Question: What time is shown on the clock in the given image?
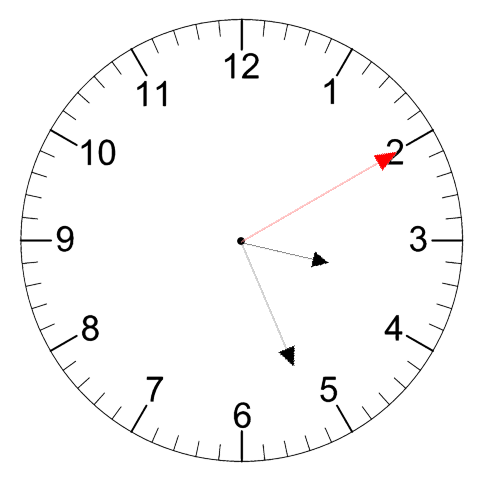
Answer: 03:26:10